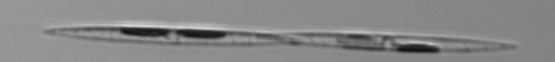
Label: Pseudo-nitzschia